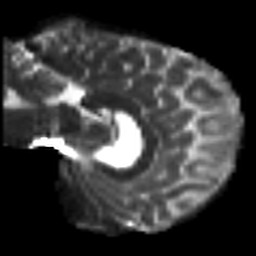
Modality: T2w
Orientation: sagittal
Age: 36
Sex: male
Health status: ill
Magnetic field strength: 3 T
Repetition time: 9 s
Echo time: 0.093 s